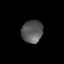
Tissue: skin
Cell type: T cells
Senescence score: 0.2473
Nuclear area (px): 474
Mean DAPI intensity: 87.684